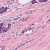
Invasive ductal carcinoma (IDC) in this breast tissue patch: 1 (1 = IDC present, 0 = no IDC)